Brain MRI, t1w sequence, axial 2D slice.
Patient: age 24, sex F, weight 95 kg, height 1.95 m
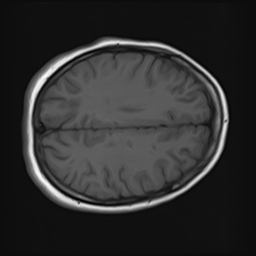